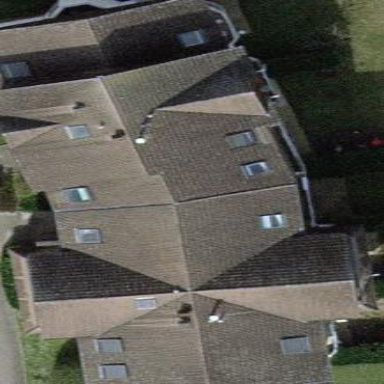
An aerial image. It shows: Residential building with gabled roof covered in roof tiles.